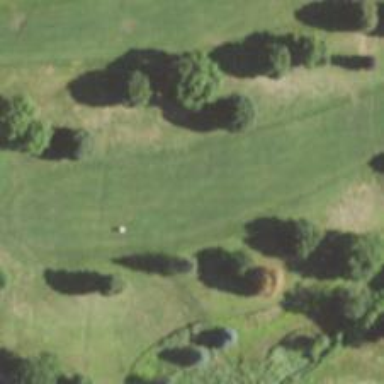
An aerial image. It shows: View of golf hole.